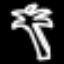
Label: palm tree